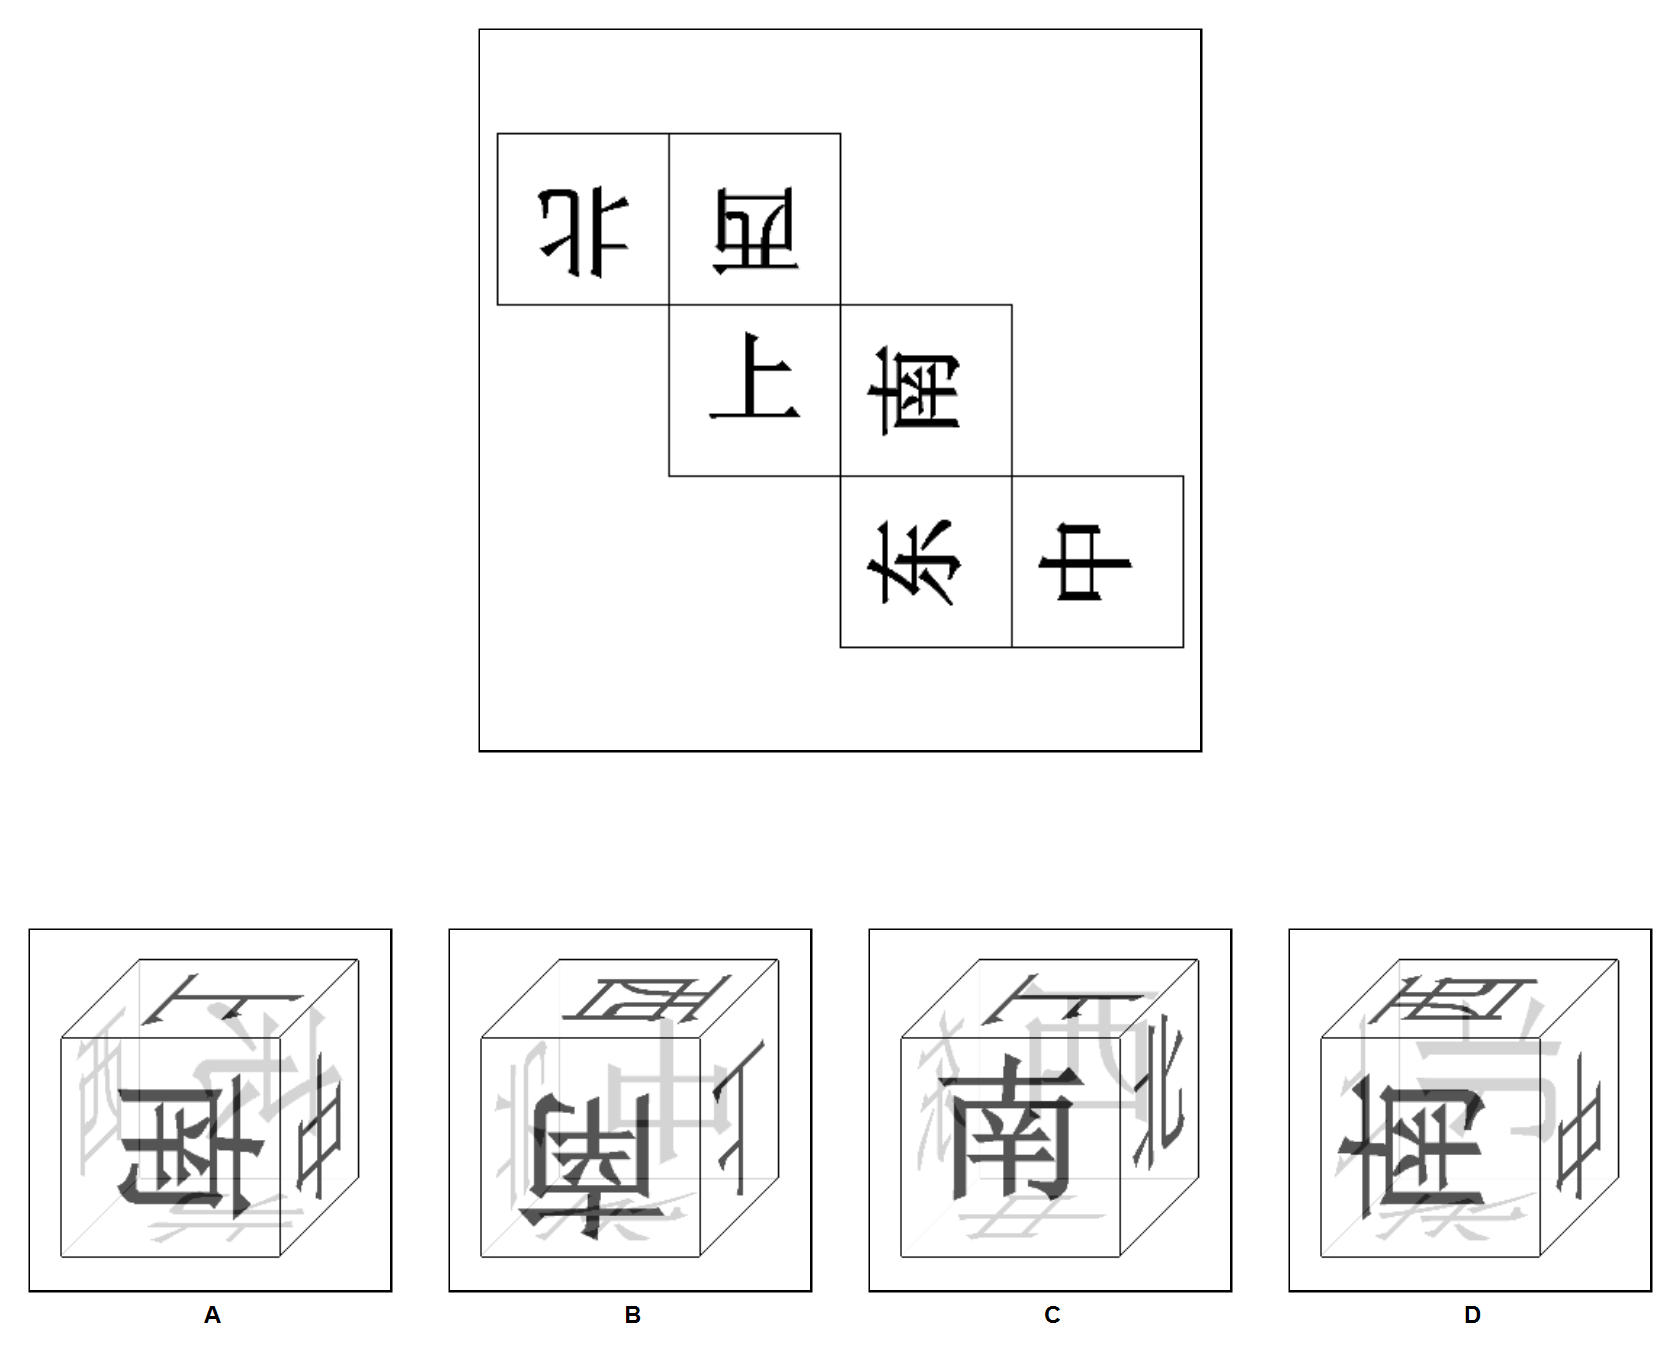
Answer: D